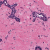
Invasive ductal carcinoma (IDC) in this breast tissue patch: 0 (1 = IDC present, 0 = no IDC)